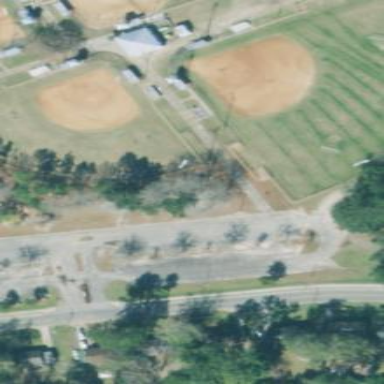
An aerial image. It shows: Baseball/softball pitch for leisure and sports activities.